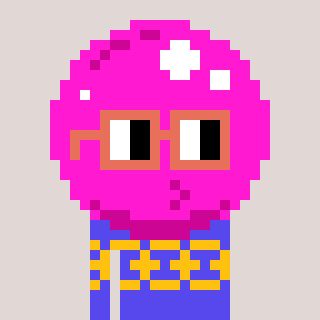
a pixel art character with square orange glasses, a bubblegum-shaped head and a computerblue-colored body on a warm background